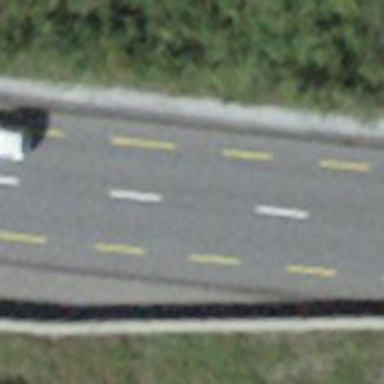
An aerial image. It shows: Primary highway with asphalt surface. It also has lane for cyclists on both sides.